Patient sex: M
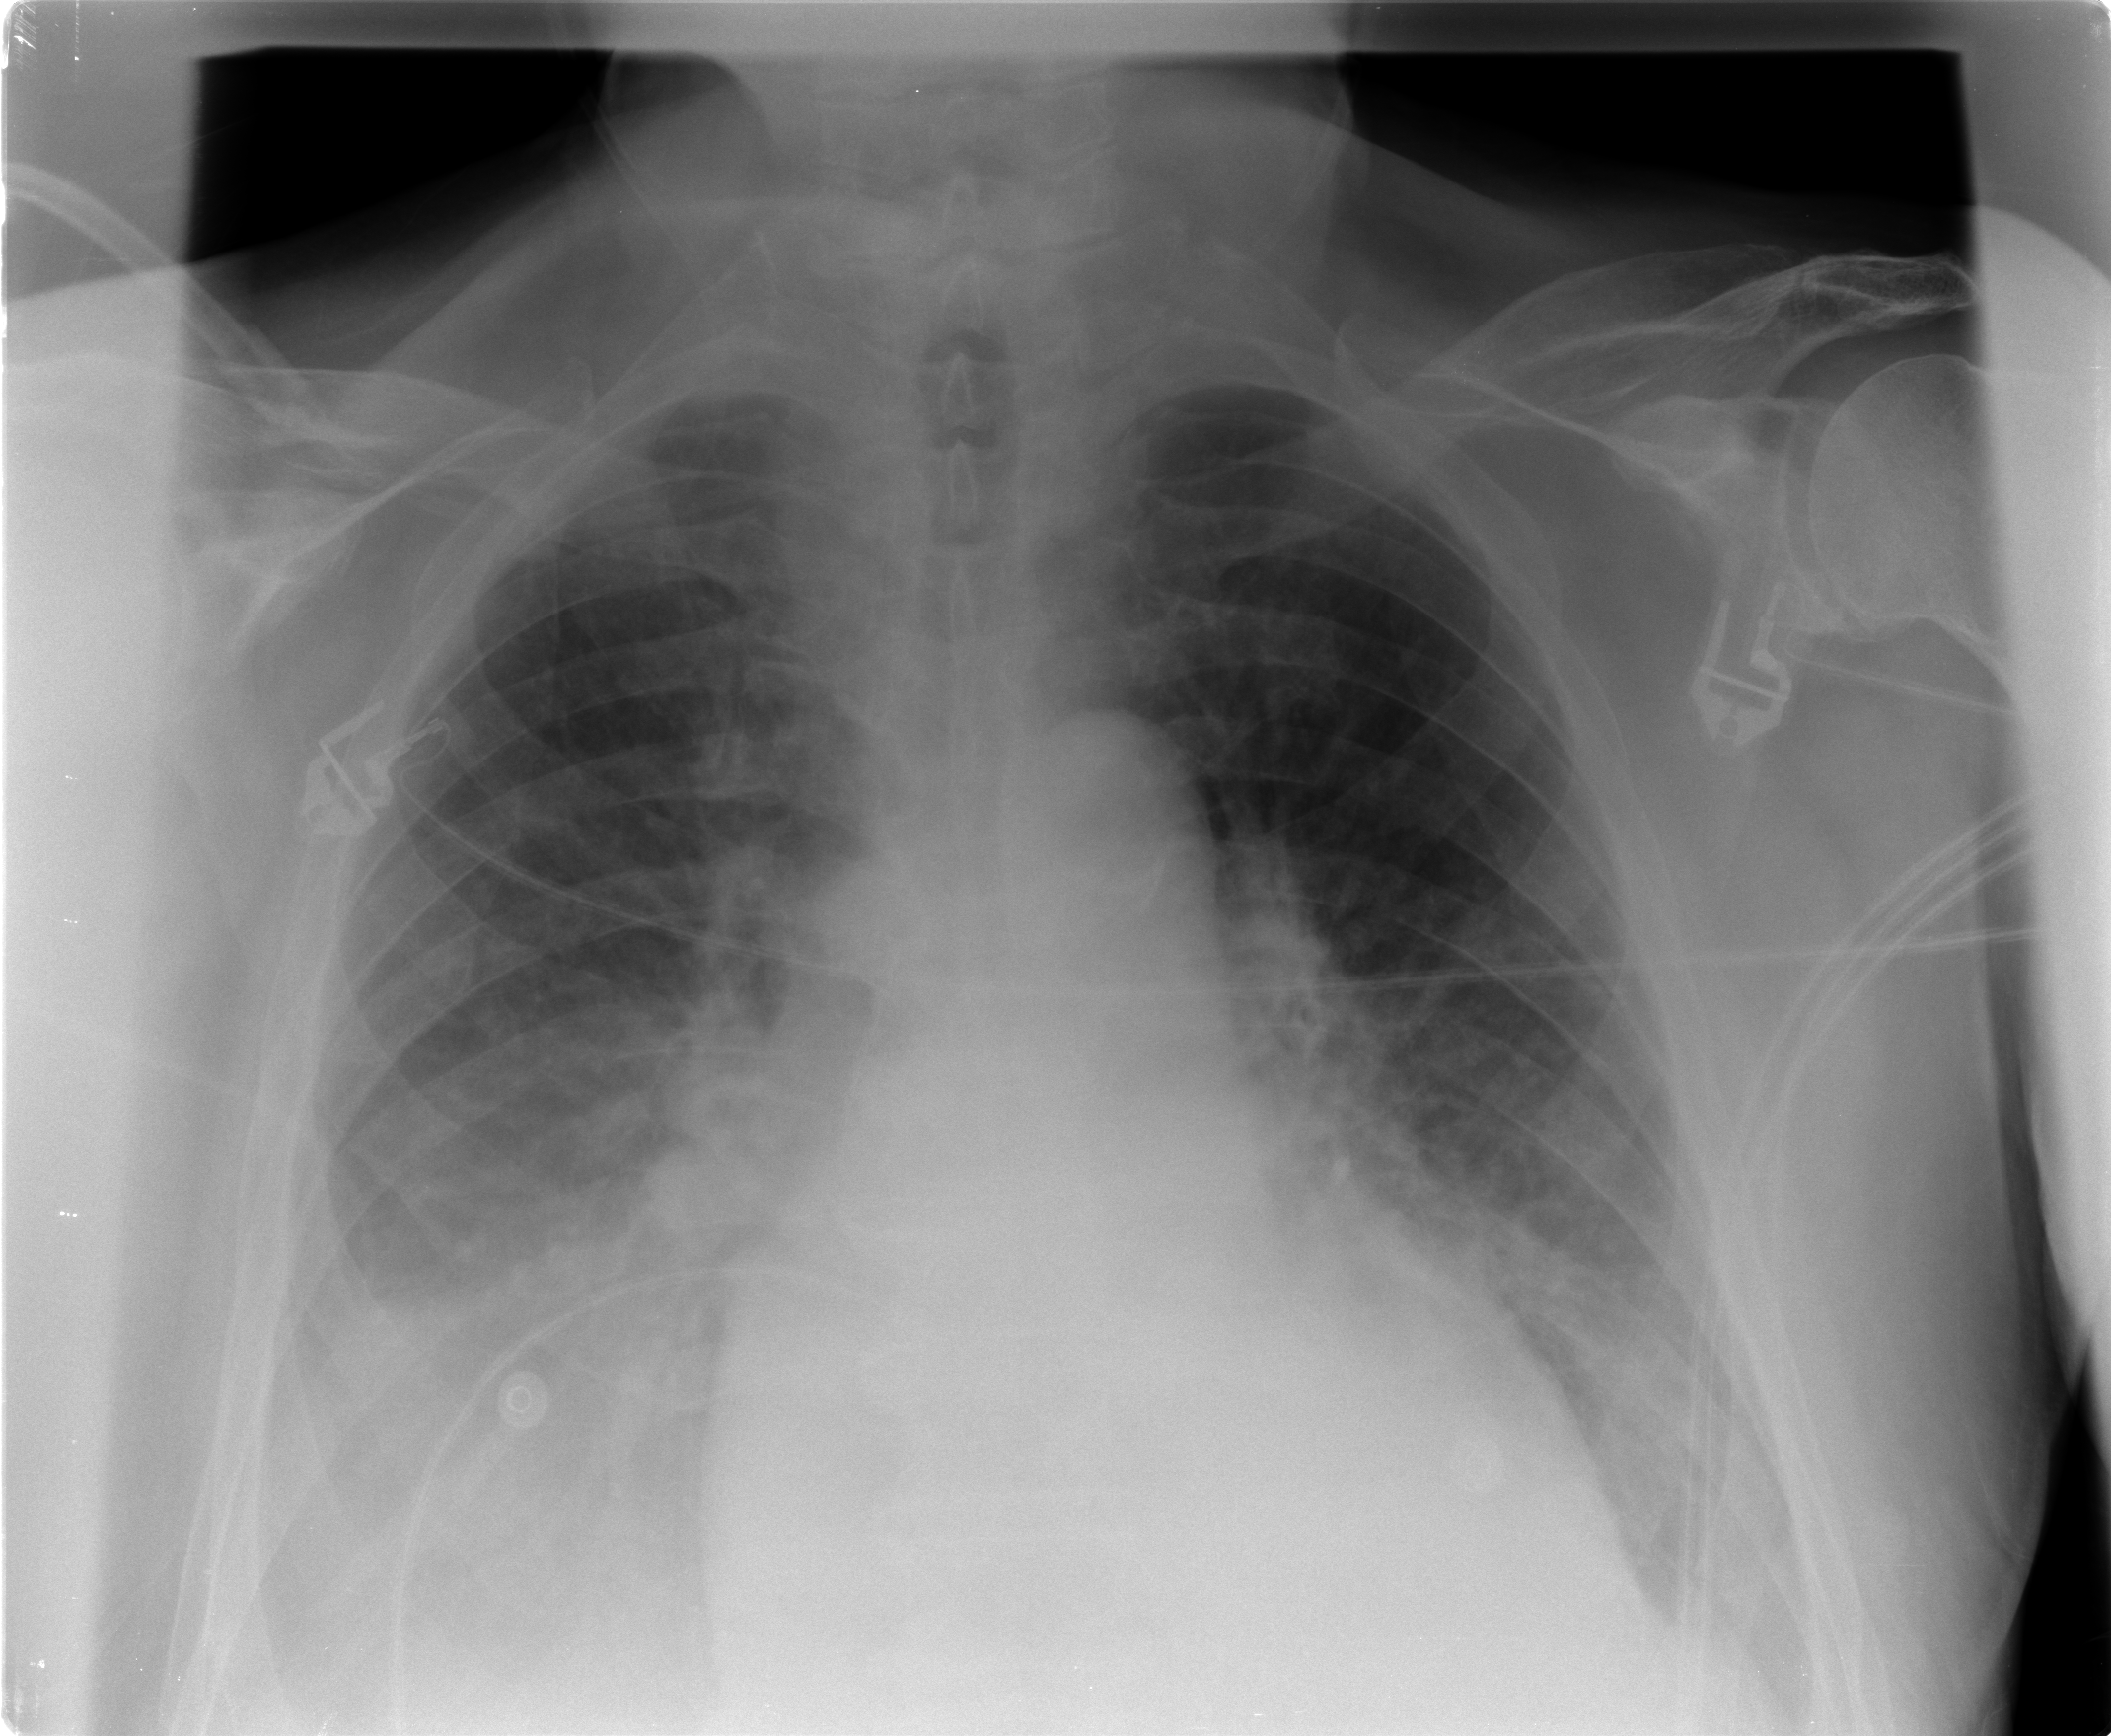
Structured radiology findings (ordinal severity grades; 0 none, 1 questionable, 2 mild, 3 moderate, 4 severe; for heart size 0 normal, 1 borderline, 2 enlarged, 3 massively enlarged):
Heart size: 2
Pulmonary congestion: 2
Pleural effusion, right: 3
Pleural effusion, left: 1
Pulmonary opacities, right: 1
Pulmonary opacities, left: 0
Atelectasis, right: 2
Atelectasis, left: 2